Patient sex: M
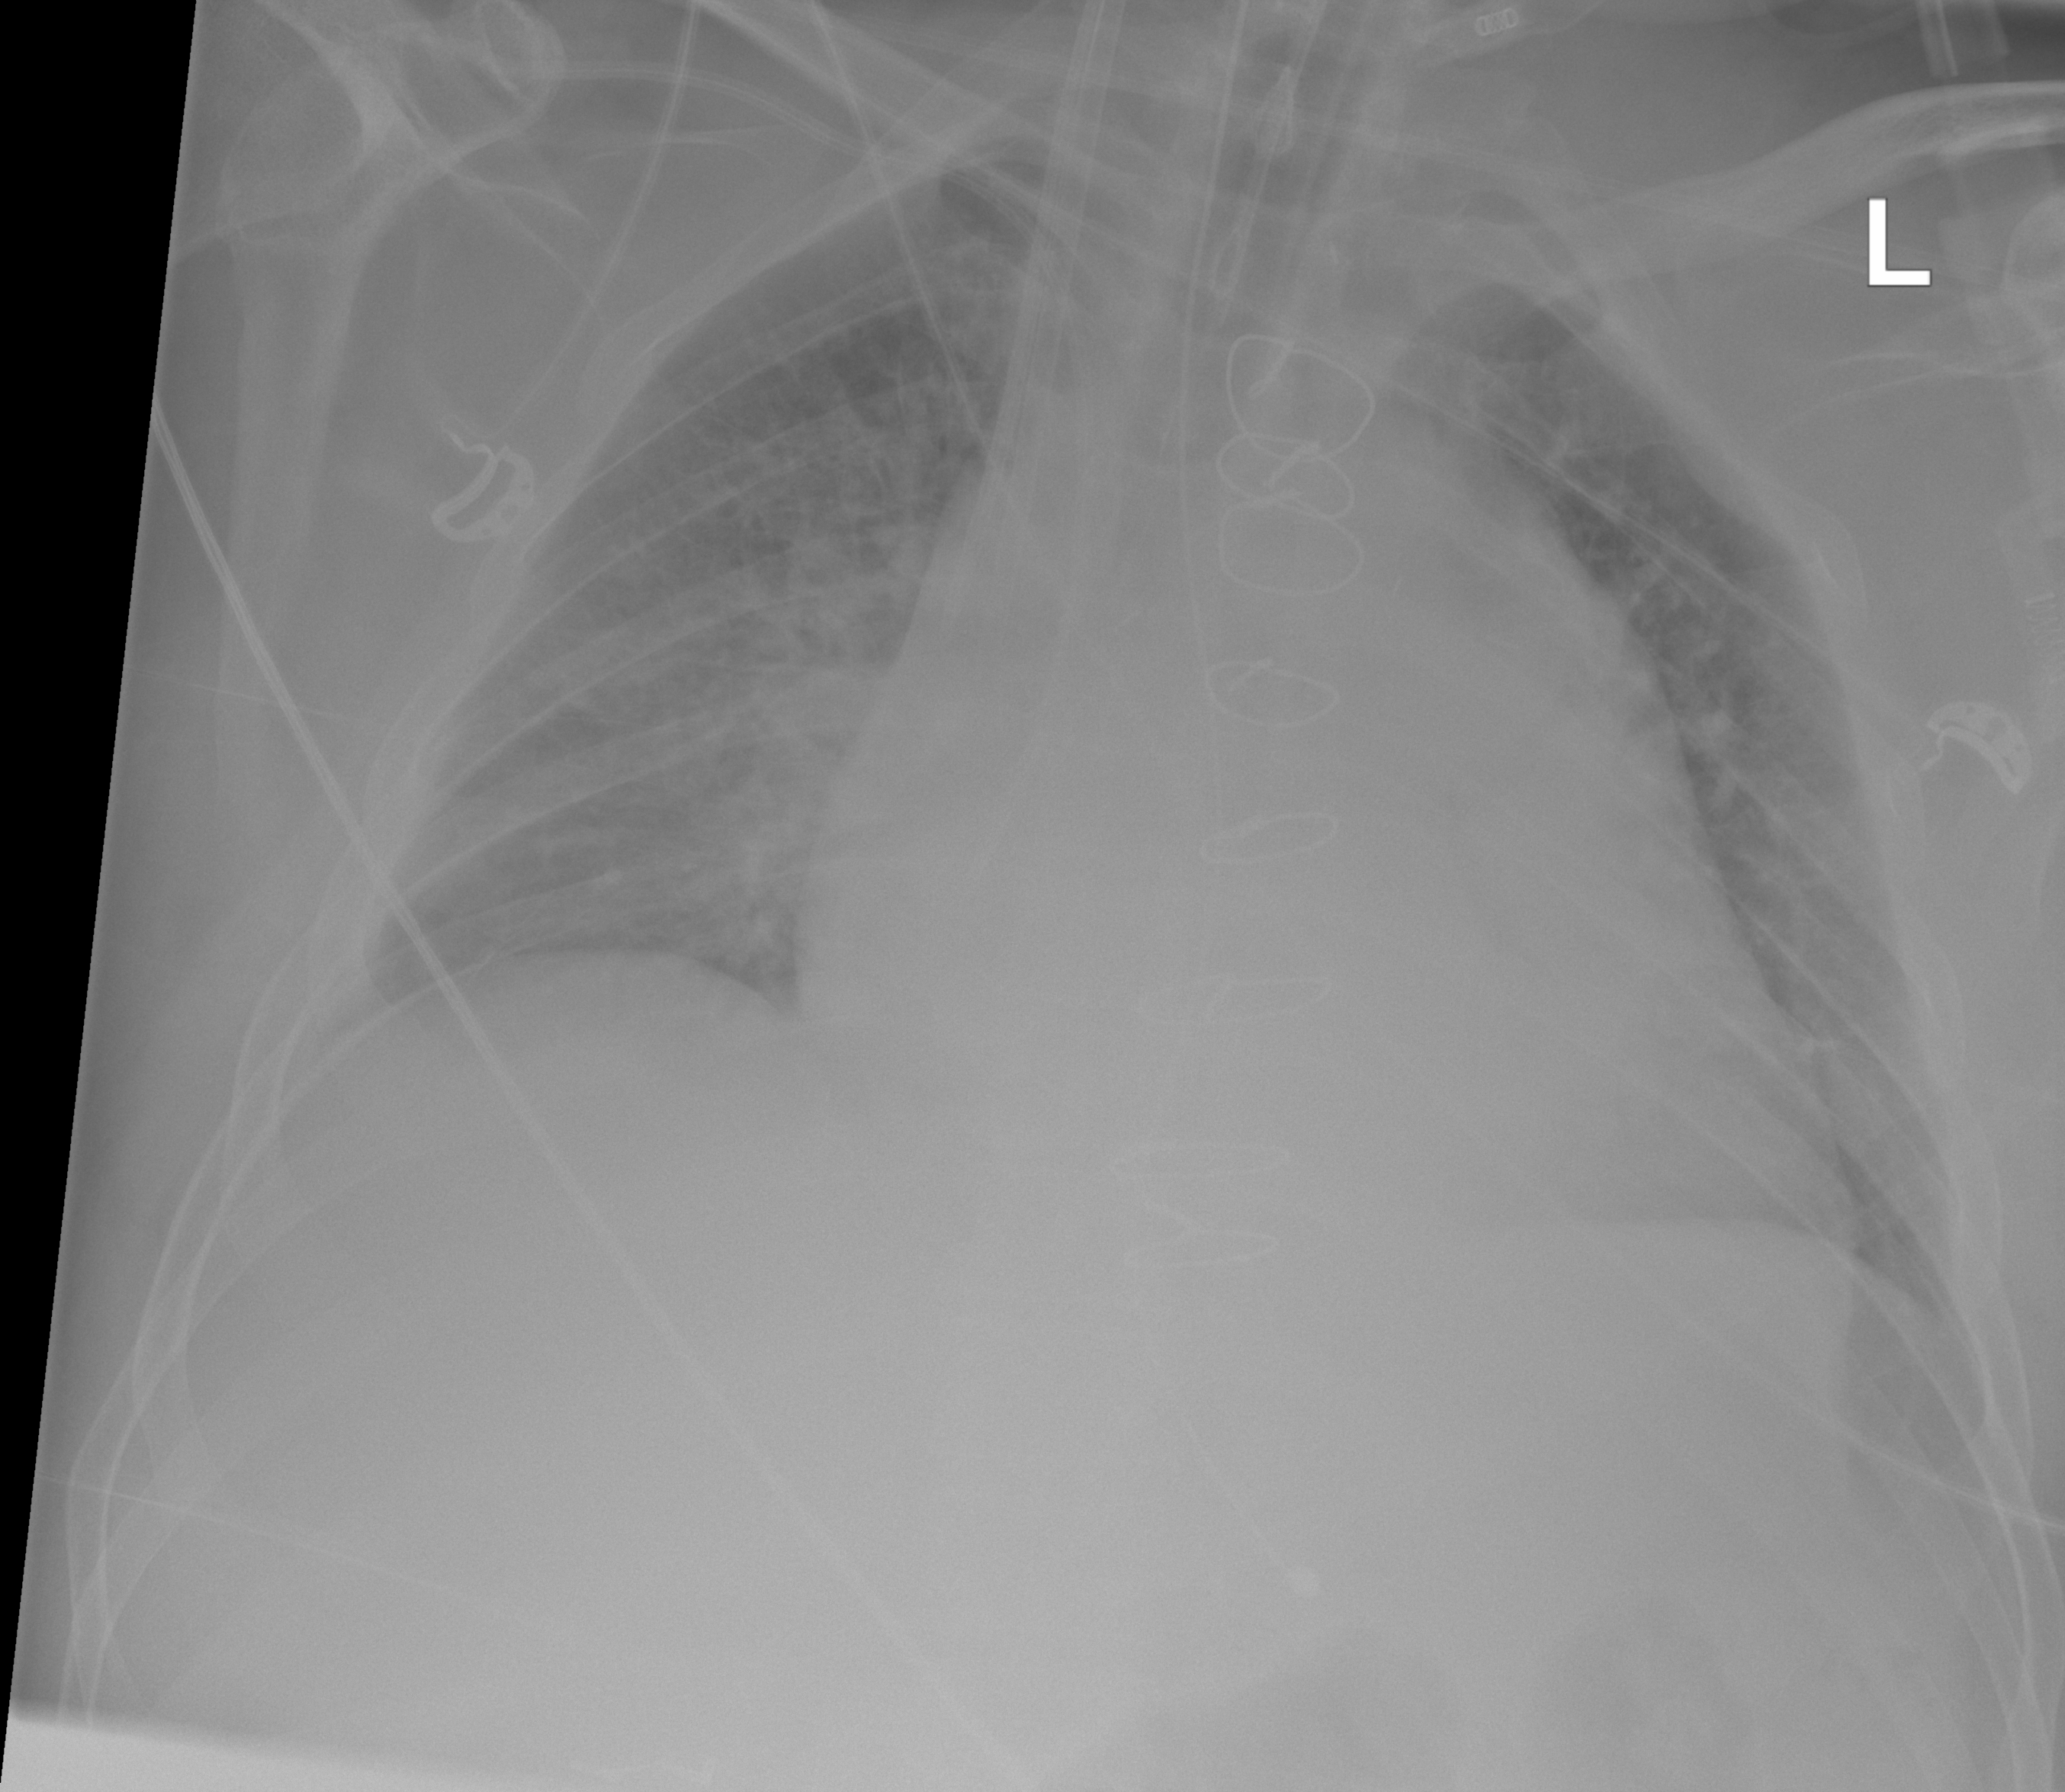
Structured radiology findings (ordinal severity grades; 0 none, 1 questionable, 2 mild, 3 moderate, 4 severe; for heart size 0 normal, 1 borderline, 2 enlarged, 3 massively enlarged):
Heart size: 2
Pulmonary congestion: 2
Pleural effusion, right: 2
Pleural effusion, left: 0
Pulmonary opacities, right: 0
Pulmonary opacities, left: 0
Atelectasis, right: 0
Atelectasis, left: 0